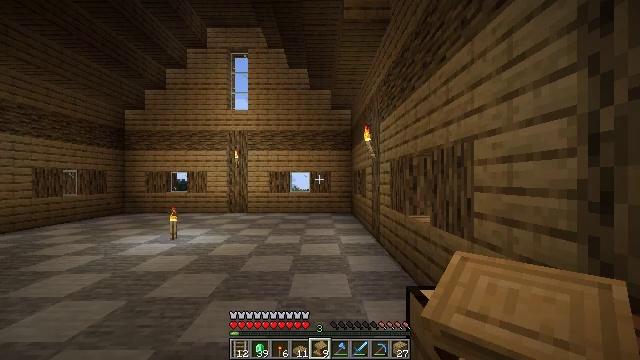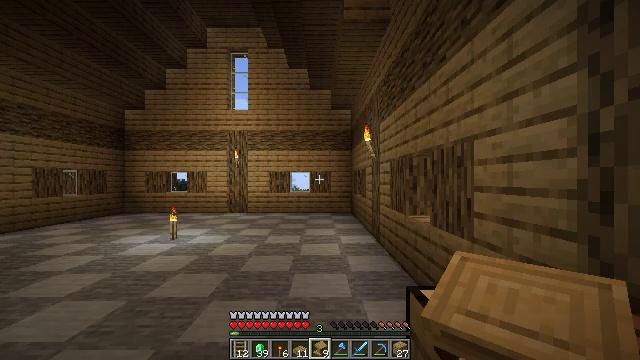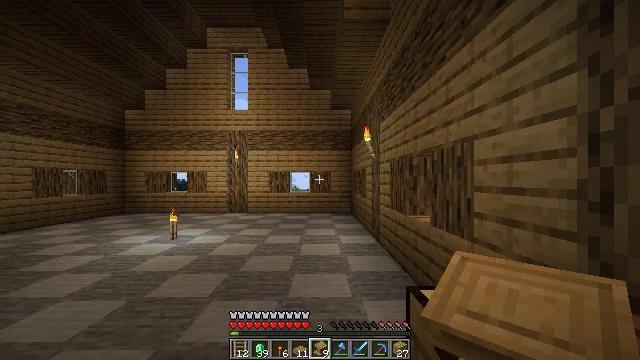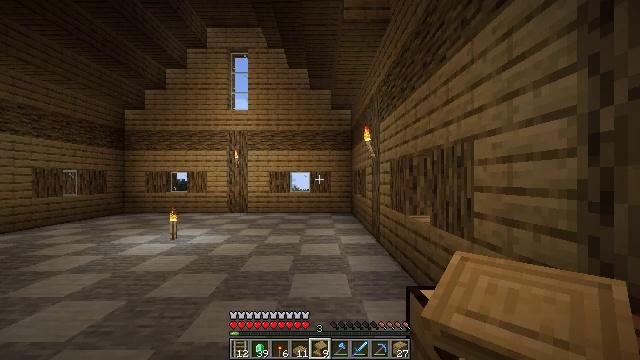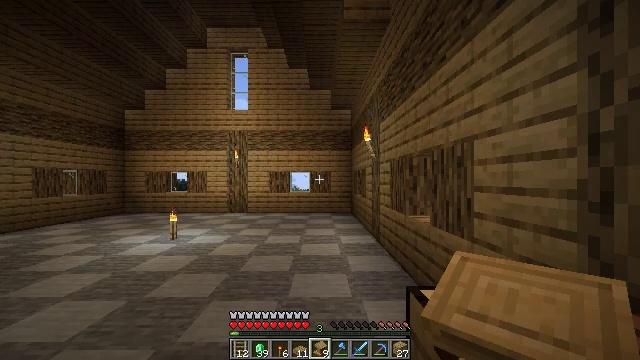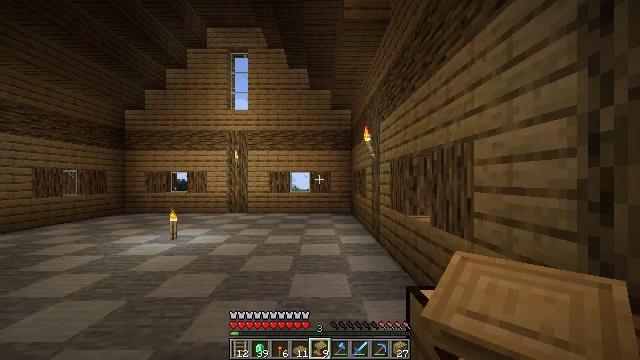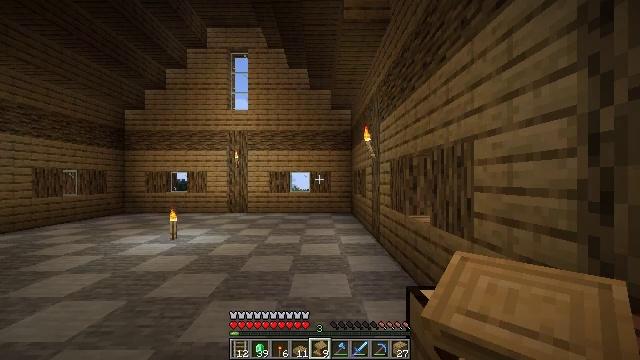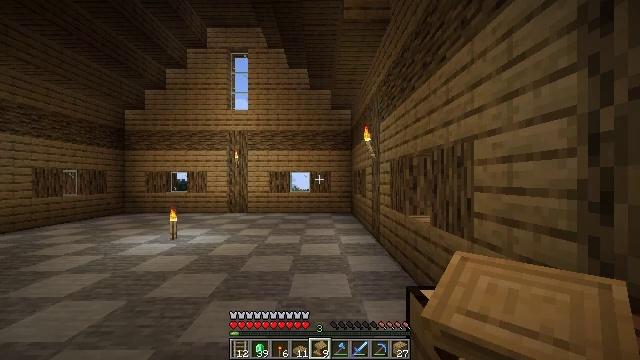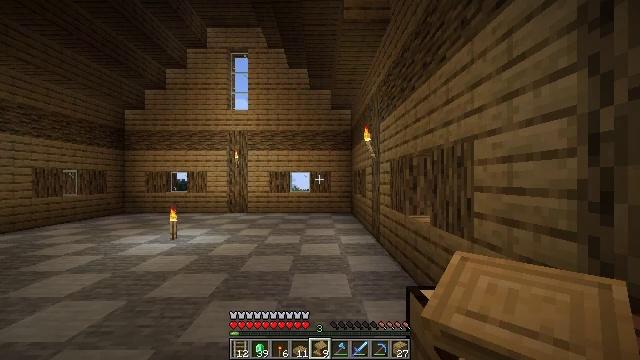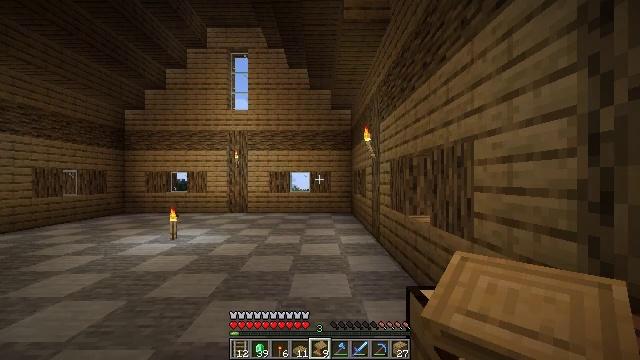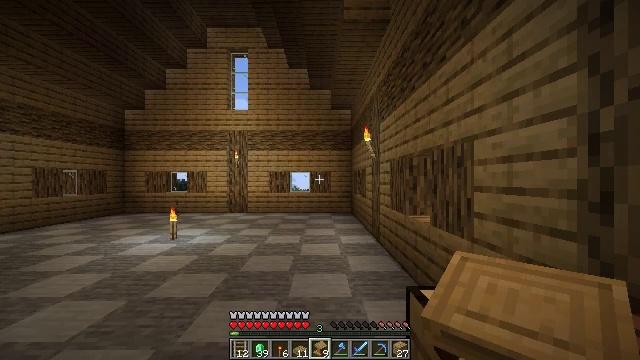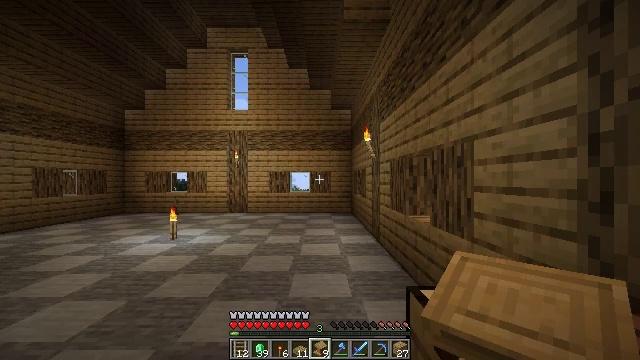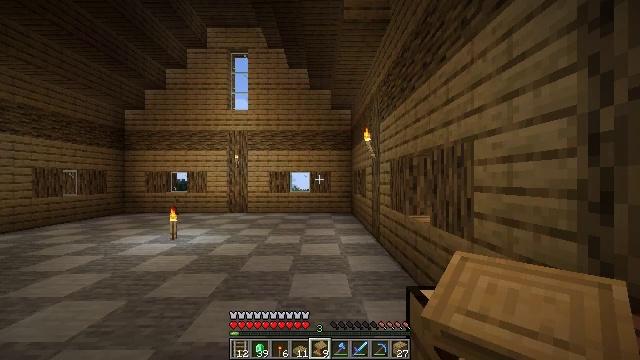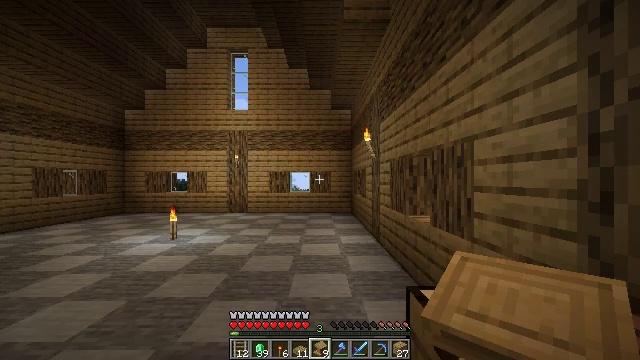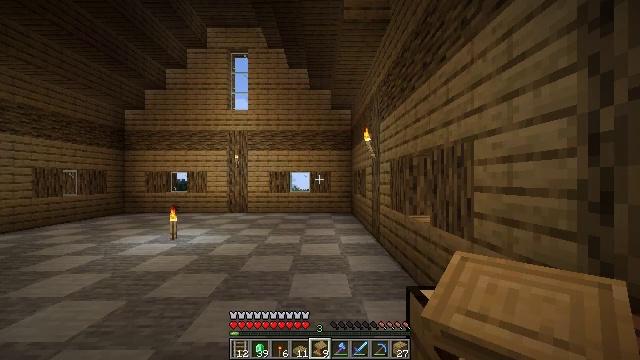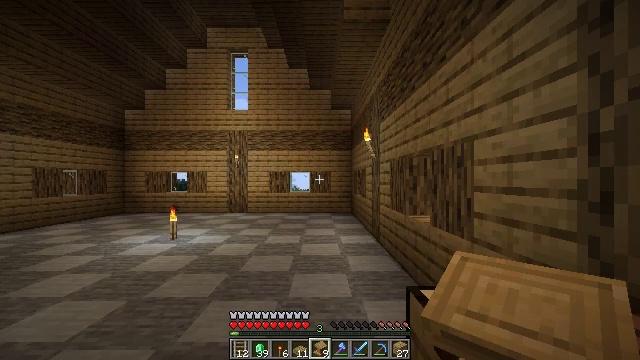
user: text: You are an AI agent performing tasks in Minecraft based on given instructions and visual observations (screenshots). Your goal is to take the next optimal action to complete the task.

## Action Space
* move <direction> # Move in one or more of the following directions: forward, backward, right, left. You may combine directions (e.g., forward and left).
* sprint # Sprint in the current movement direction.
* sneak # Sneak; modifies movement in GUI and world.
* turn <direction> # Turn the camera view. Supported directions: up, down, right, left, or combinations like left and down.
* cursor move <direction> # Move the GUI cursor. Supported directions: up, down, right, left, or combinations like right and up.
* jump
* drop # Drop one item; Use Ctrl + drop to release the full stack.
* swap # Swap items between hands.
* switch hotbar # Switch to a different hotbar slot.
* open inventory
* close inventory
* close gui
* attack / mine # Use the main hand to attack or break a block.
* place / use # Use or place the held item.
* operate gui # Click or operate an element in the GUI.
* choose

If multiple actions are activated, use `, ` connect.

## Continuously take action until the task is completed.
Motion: motion action
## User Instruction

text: Destroy the lectern to reuse it.
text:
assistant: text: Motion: no_op
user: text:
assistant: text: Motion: no_op
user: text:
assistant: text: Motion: no_op
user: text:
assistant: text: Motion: no_op
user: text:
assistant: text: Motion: no_op
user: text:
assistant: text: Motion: no_op
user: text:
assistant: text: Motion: no_op
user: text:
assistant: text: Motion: no_op
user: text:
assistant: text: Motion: no_op
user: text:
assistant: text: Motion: no_op
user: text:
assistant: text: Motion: no_op
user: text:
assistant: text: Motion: no_op
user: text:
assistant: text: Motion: no_op
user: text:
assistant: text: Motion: no_op
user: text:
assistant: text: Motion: no_op
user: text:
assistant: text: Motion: no_op
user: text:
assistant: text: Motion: no_op
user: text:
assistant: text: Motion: no_op
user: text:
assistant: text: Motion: no_op
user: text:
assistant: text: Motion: no_op
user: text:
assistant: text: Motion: no_op
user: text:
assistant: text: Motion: no_op
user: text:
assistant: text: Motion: no_op
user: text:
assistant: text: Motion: no_op
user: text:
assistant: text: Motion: no_op
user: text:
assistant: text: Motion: no_op
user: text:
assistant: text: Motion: no_op
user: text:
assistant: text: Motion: no_op
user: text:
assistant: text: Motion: no_op
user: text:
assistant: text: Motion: no_op